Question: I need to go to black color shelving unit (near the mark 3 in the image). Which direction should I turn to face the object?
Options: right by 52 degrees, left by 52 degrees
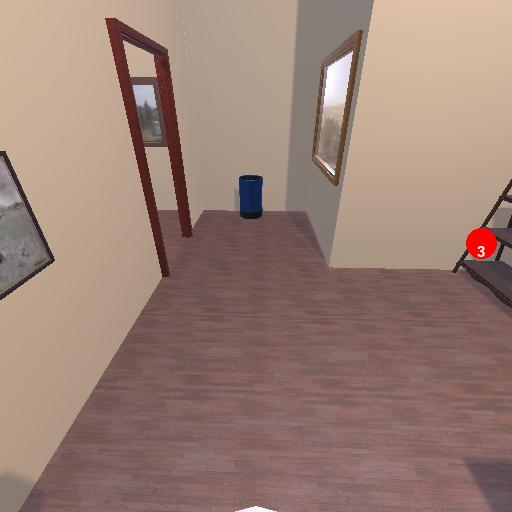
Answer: right by 52 degrees